Question:
'''
<?xml version="1.0" encoding="utf-8"?>
<shape xmlns:android="http://schemas.android.com/apk/res/android">
<gradient
android:startColor="#000"
android:centerColor="#<PHONE>"
android:endColor="#000"
android:angle="270"
android:dither="true"
/>
</shape>
'''
This is the code I tried but it ends up as pure black.
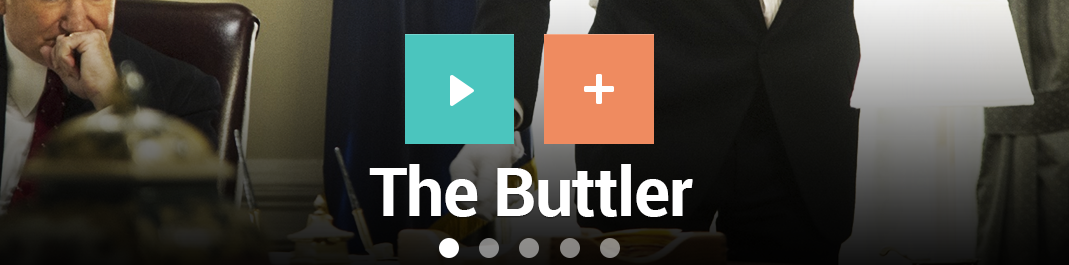
Answer: What about this gradient? Full transparency at top to 50% transparent black at bottom
'''
<?xml version="1.0" encoding="utf-8"?>
<shape xmlns:android="http://schemas.android.com/apk/res/android">
<gradient
android:startColor="#<PHONE>"
android:endColor="#80000000"
android:angle="270"
android:dither="true"
/>
</shape>
'''